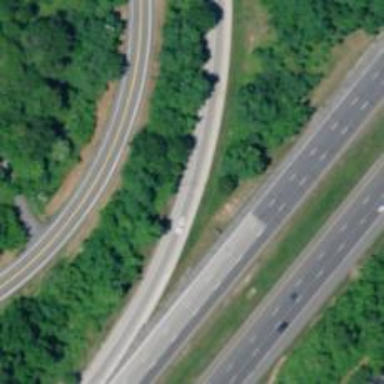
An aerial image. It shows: Trunk link highway.